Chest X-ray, PA view. Patient: 11 years old, sex F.
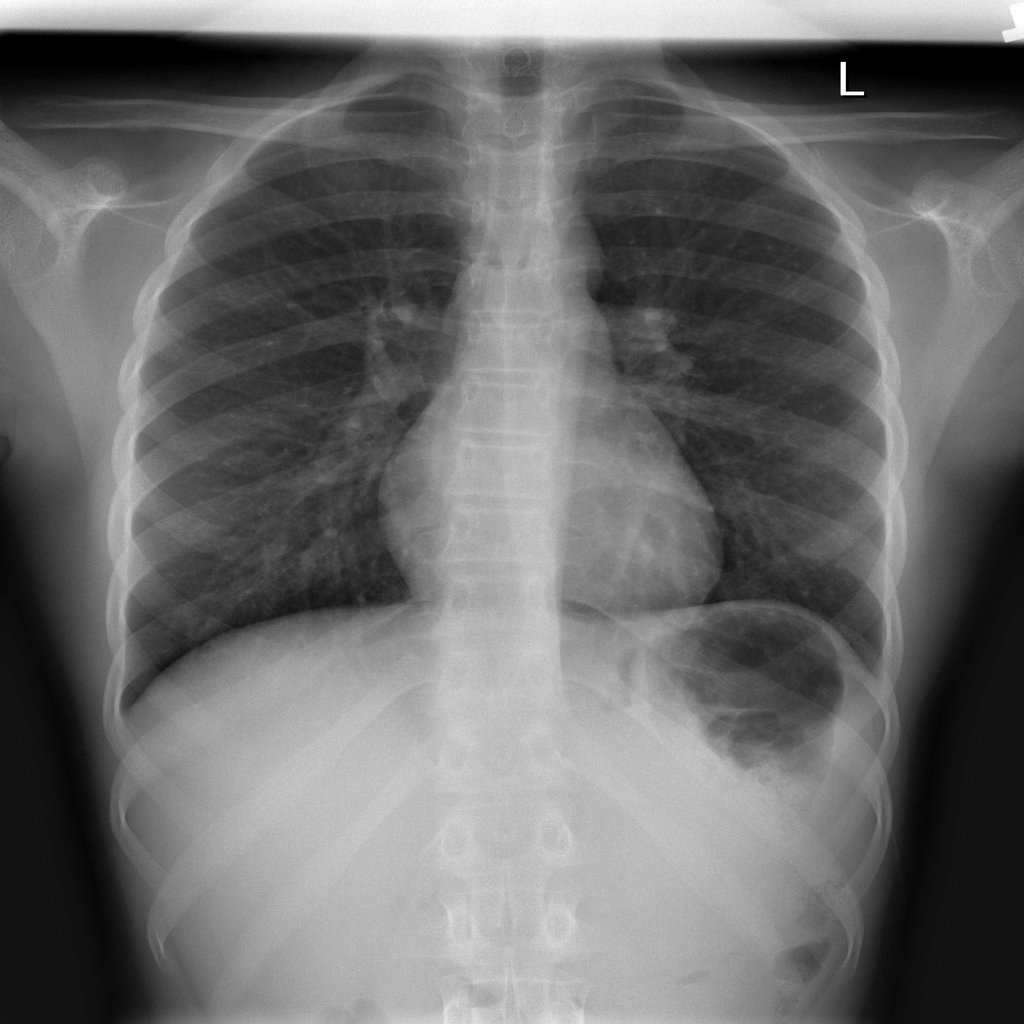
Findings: No Finding